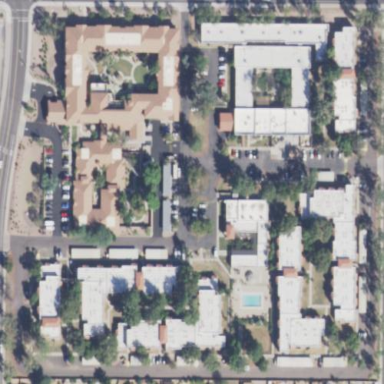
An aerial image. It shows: Nursing home.